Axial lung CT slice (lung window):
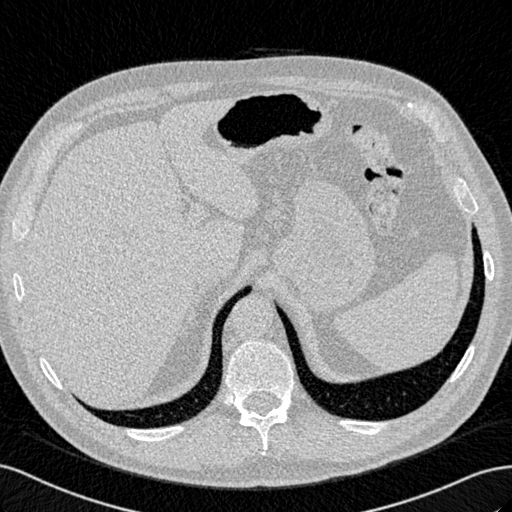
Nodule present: no